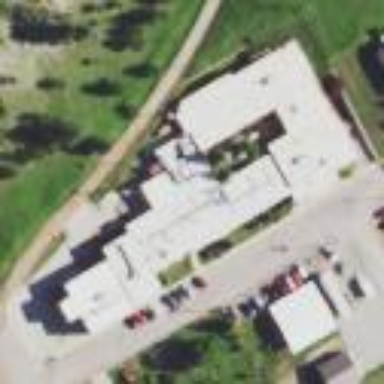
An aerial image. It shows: Hospital providing healthcare services.